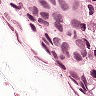
Metastatic tissue present: yes